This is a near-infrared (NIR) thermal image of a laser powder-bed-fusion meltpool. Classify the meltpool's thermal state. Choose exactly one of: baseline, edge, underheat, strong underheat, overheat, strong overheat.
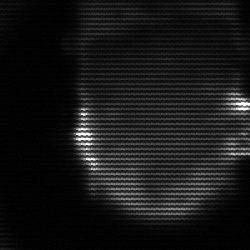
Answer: baseline